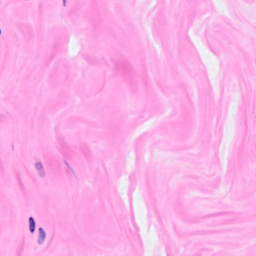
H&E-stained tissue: Breast